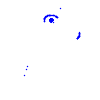
Particle: kaon